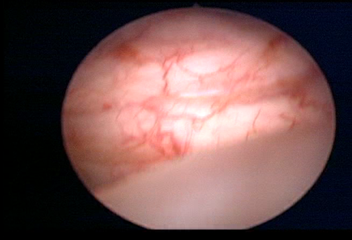
Modality: WLC
Class: Normal mucosa
Bladder cancer association: No